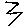
Label: zigzag